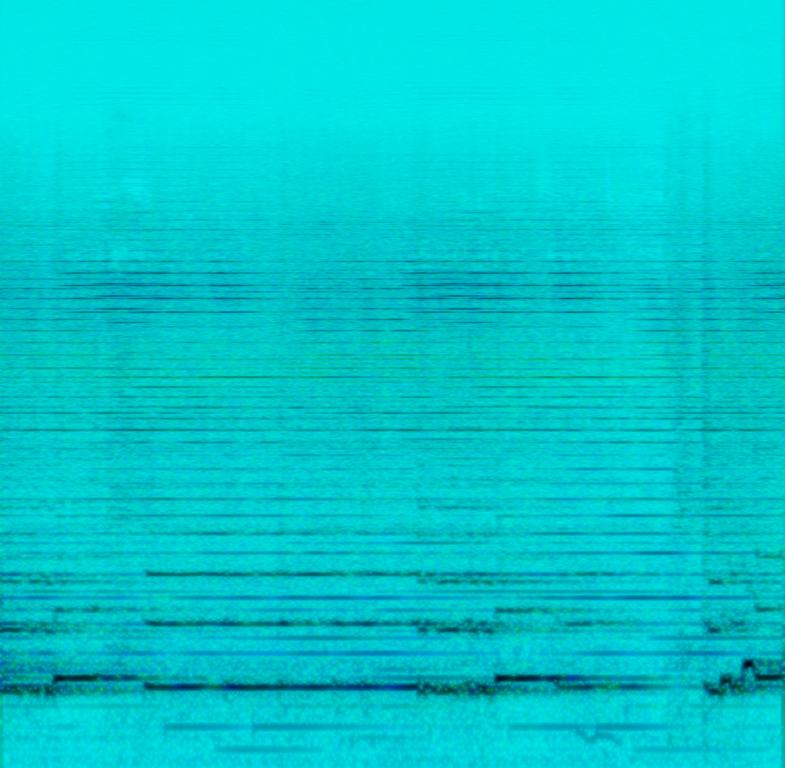
The low quality recording features a breathy flute melody played over mellow strings melody. It sounds soulful and passionate. The recording is noisy and slightly distorted.